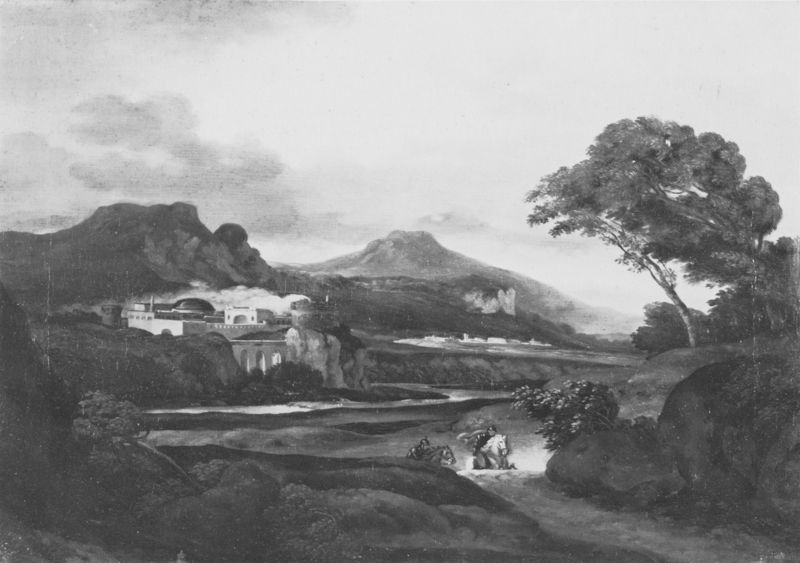
Titel: Sturmlandschaft mit zwei Reitern
Künstler: Johann Christian Reinhart
Standort: Kiel
Institution: Stiftung Pommern
Schlagwörter: baum, berg, blätter, dunkel, felsen, gemälde, himmel, laub, mann, meer, wasser, weiß, wolken, bäume, fluss, landschaft, menschen, see, stadt, ufer, äste, abend, fenster, frau, grau, hintergrund, licht, männer, schwarz, strasse, zeichnung, ausblick, dach, gebäude, haus, weg, wiese, wolke, architektur, mensch, steine, öl, bach, ebene, ferne, horizont, häuser, hügel, natur, spiegelung, stamm, strauch, weite, wind, brücke, busch, büsche, gebüsch, pfad, rauch, sonne, sträucher, wege, wiesen, klassizismus, pflanzen, tal, wald, wasserfall, pferd, pferde, reiter, turm, küste, strand, italien, ort, süden, zwei, berge, fels, gebirge, gipfel, dorf, dächer, mauer, monochrom, fabrik, figuren, kuppel, böschung, staffage, sturm, zinnen, flucht, ortschaft, bögen, ruine, burg, kloster, orient, brennen, vulkan, flussbett, kohle, flusslandschaft, schwarzweiss, gebogen, idealismus, ritter, wanderer, tempel, aquädukt, viadukt, wegrand, arkadien, bau, hohlweg, reisende, hirte, hirten, ablichtung, aufnahme, bäum, vesuv, aquadukt, repoussoir, neapel, kuppeö, gebusch, tivoli, ber, aquaeduct, olken, flachkuppel, vulkane, figurens, süditalien, vilkan, bildaufnahme, ghkjhgk, aub, n, romantische landschaft, landschaft mit vulkankegeln, reiter in landschaft mit vulkankegeln, gberg, stadtt, berge in der ferne, epferd, dächetr